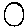
Label: circle